Question: I want to align my checkboxes in my site and I did some search over the stackoverflow and I found some solution that couldn't help me to align me checkboxes as I want. The <URL>.
My checkboxes look like the image below...

The line is where I want all my checkboxes to be.
Here is the code for my checkboxes...
'''
<label id="Disease">Disease:</label><br />
<!--emfanizei tis epiloges gia ta diseases me basi auta p exoume sti basi mas -->
<?php
$sql = "SELECT name FROM disease";
$query_resource = mysql_query($sql);
while( $name = mysql_fetch_assoc($query_resource) ):
?>
<span><?php echo $name['name']; ?></span>
<input type="checkbox" name="disease[]" value="<?php echo $name['name']; ?>" /><br />
<?php endwhile; ?>
'''
Can you help me please?
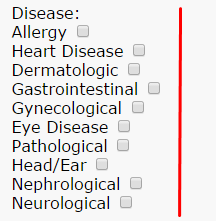
Answer: Add the following CSS to your site:
'''
label#Disease ~ span {
display: inline-block;
width: 180px;
}
'''
That's giving the sibling 'span's that follow your 'label#Disease' element a set width, which will push all the checkboxes to the right.
Play with the width to get it to your desired size, making sure you don't have text overflow or other issues.